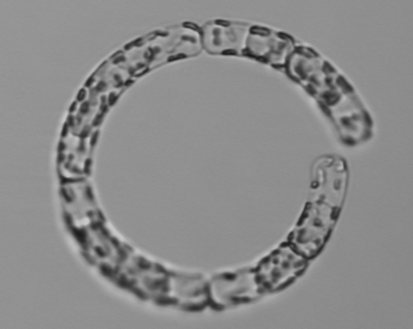
Label: Guinardia_striata